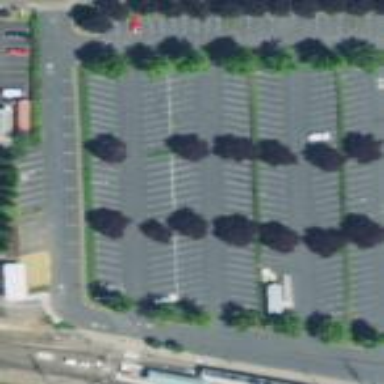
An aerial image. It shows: Parking area with surface parking. It includes park and ride facilities.